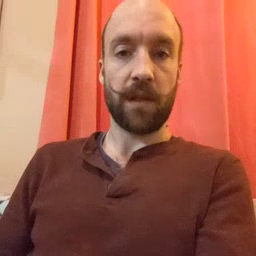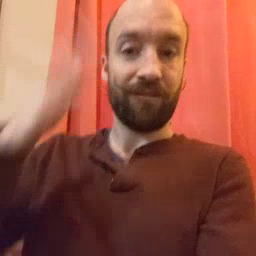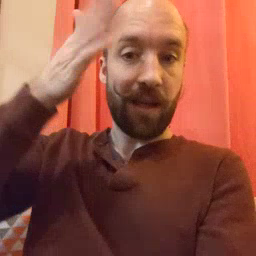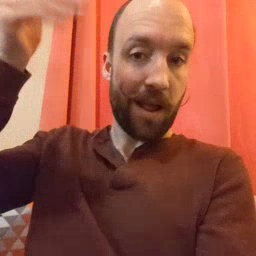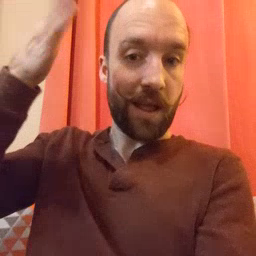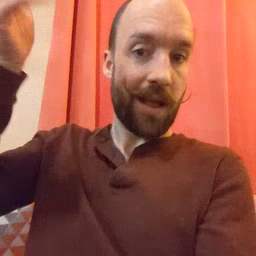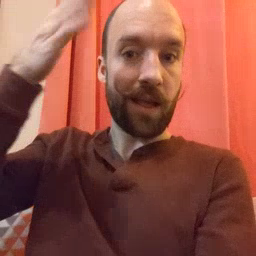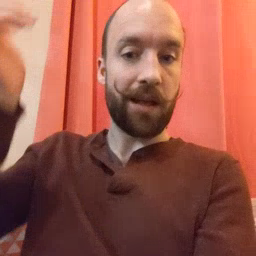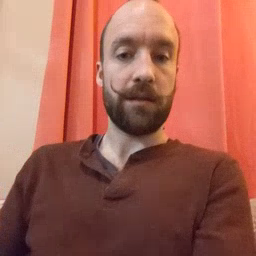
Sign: flag